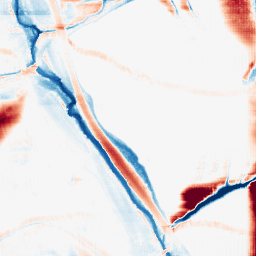
Category: morphological
Decomposition family: morphological_rect
Decomposition parameters: operation: average
width: 50
height: 10
Upsampling method: fft_zeropad
Upsampling parameters: scale: 8
Upsampling scale: 8